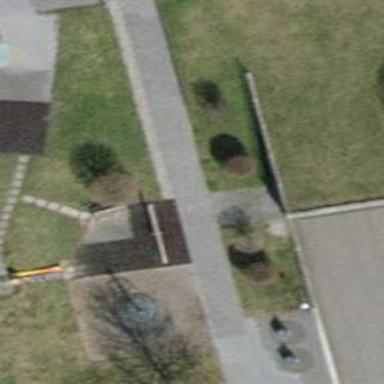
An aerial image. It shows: Playground featuring seesaw.